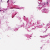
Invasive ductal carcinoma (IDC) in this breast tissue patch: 0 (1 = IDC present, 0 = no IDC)